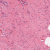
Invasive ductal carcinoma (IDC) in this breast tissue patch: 0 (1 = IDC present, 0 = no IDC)